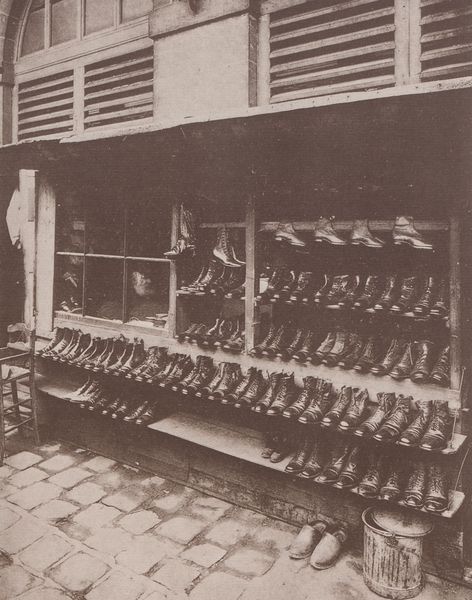
Titel: Läden und Auslagen, Flickschuster
Künstler: Jean Eugène Auguste Atget
Schlagwörter: weiß, fenster, schwarz, strasse, stuhl, gebäude, haus, weg, regal, stein, steine, ansicht, pflaster, schuhe, laden, sepia, bretter, foto, fotografie, fussboden, fugen, auslage, verkauf, fliesen, stiefel, schuh, photo, pantoffel, leder, regale, tonne, schnürsenkel, schuhpaare, schuhlade, schuhladen